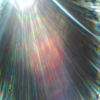
Label: sunburn